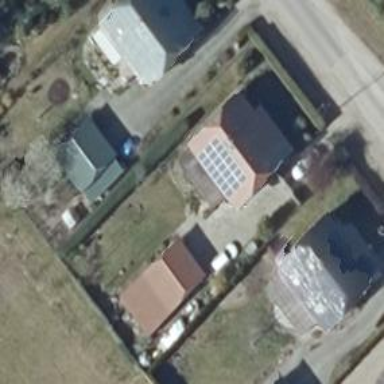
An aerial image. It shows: Solar photovoltaic panel generator producing electricity as small installation.